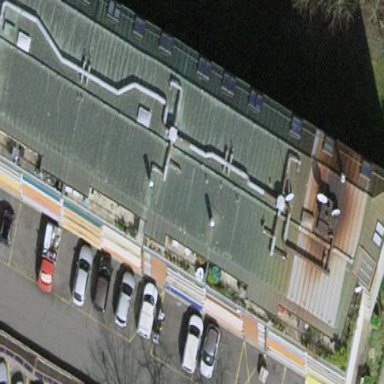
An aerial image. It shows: View of roof of building.